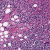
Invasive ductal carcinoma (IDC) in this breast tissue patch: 0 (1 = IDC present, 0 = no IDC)